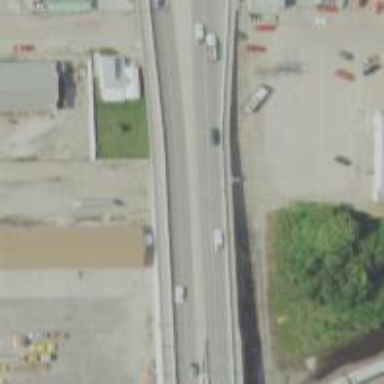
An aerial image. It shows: Trunk highway bridge.